Question: Stripe's API uses HTTP Basic Authentication over HTTPS for authentication. Per the <URL>, this requires including a secret API key in the request.
However, the Stripe dashboard provides us with two keys, one public and one secret. What is the public key used for?

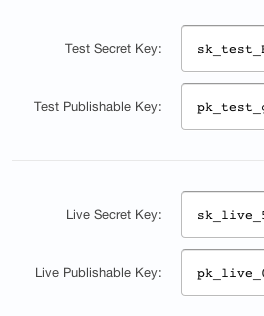
Answer: 'pk_*' keys are used in javascript client, since everyone can view this key by looking at html source code.
If someone obtains this 'public key' there're only few operations that they can do e.g. collecting credit card info, request for tokens etc.
In contrast, your 'secret key' are used for all crucial operations e.g. charge a credit card, create new customer etc.
'''
Stripe.setPublishableKey('pk_*');
'''
see <URL>